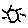
Label: sun